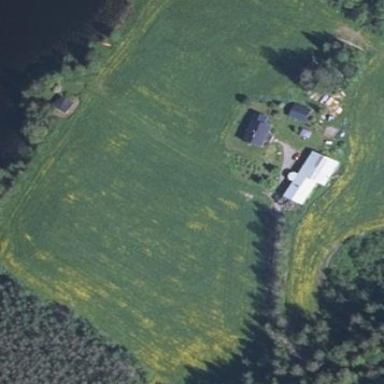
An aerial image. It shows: Farmyard area.